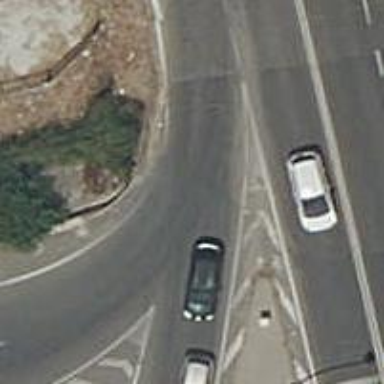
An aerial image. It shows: Asphalt road with secondary link designation.